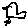
Label: bird